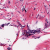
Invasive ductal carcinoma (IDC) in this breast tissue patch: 0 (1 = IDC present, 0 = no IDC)